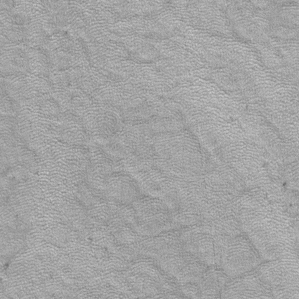
Label: frost